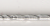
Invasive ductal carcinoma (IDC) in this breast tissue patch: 0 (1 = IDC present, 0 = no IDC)